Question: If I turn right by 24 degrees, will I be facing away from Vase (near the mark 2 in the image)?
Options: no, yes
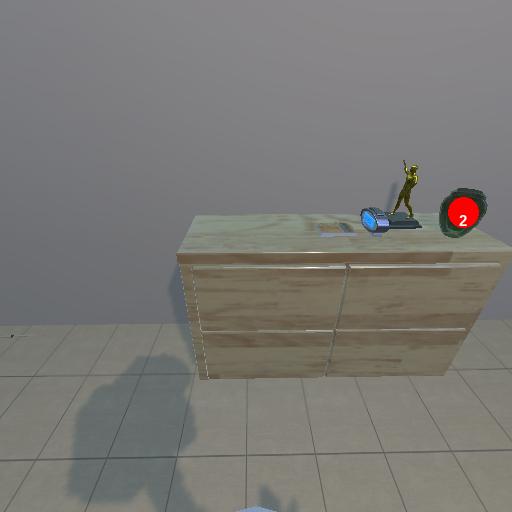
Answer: no